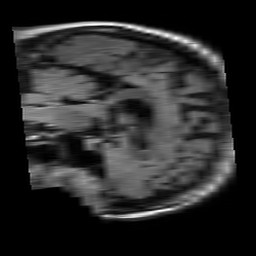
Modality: FLAIR
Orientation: sagittal
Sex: female
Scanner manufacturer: philips
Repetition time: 11 s
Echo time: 0.125 s